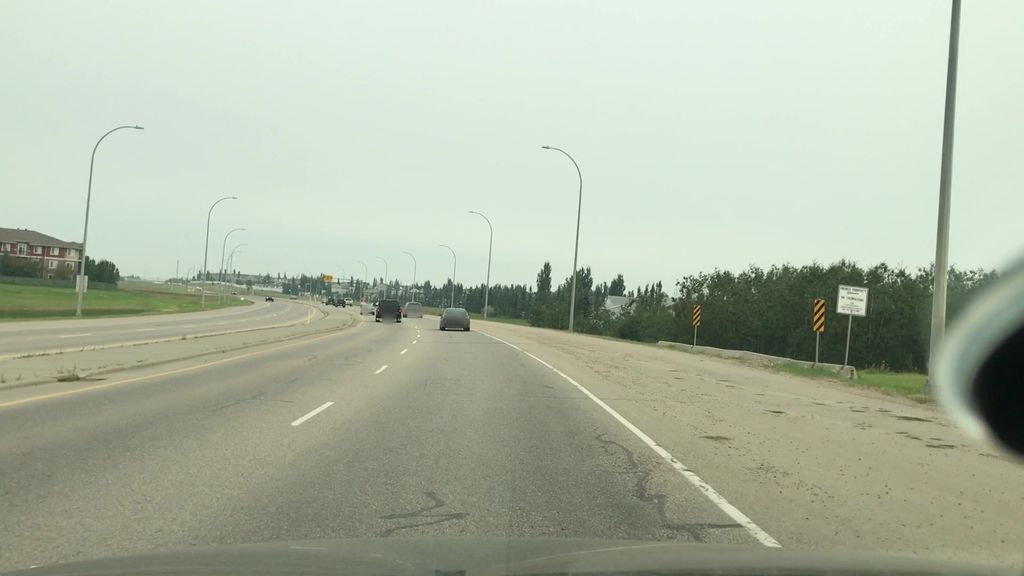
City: edmonton